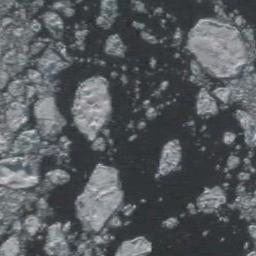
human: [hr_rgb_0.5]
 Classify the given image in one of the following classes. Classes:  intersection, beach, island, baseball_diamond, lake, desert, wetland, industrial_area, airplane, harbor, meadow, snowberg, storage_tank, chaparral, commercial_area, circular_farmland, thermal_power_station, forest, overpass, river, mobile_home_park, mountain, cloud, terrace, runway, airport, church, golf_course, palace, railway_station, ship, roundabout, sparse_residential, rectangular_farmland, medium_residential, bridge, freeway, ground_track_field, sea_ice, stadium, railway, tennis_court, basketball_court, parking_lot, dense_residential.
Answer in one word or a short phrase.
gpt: sea_ice